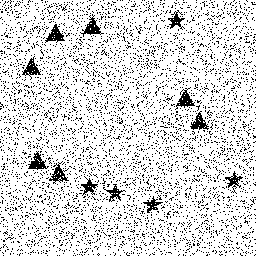
Squares: 0
Triangles: 7
Stars: 5
Total shapes: 12